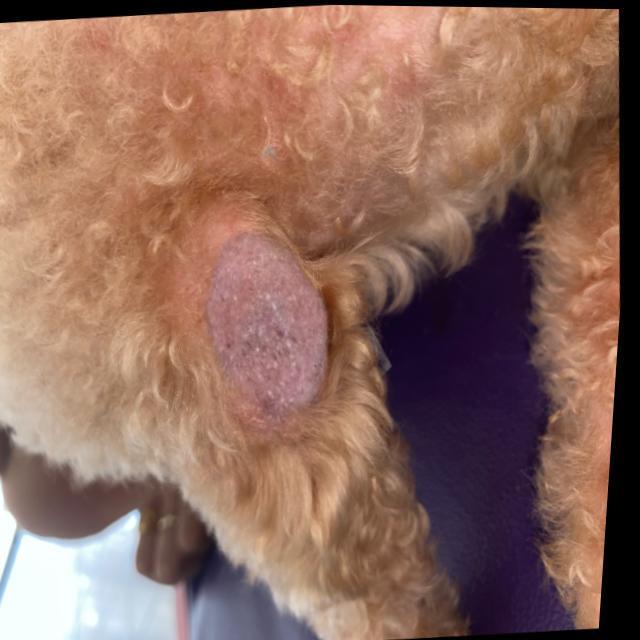
Canine ringworm (Dermatophytosis) — fungal infection caused by Microsporum or Trichophyton. Presents with circular alopecia, scaling, crusting, and broken hairs.